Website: home-depot
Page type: customer-info-address
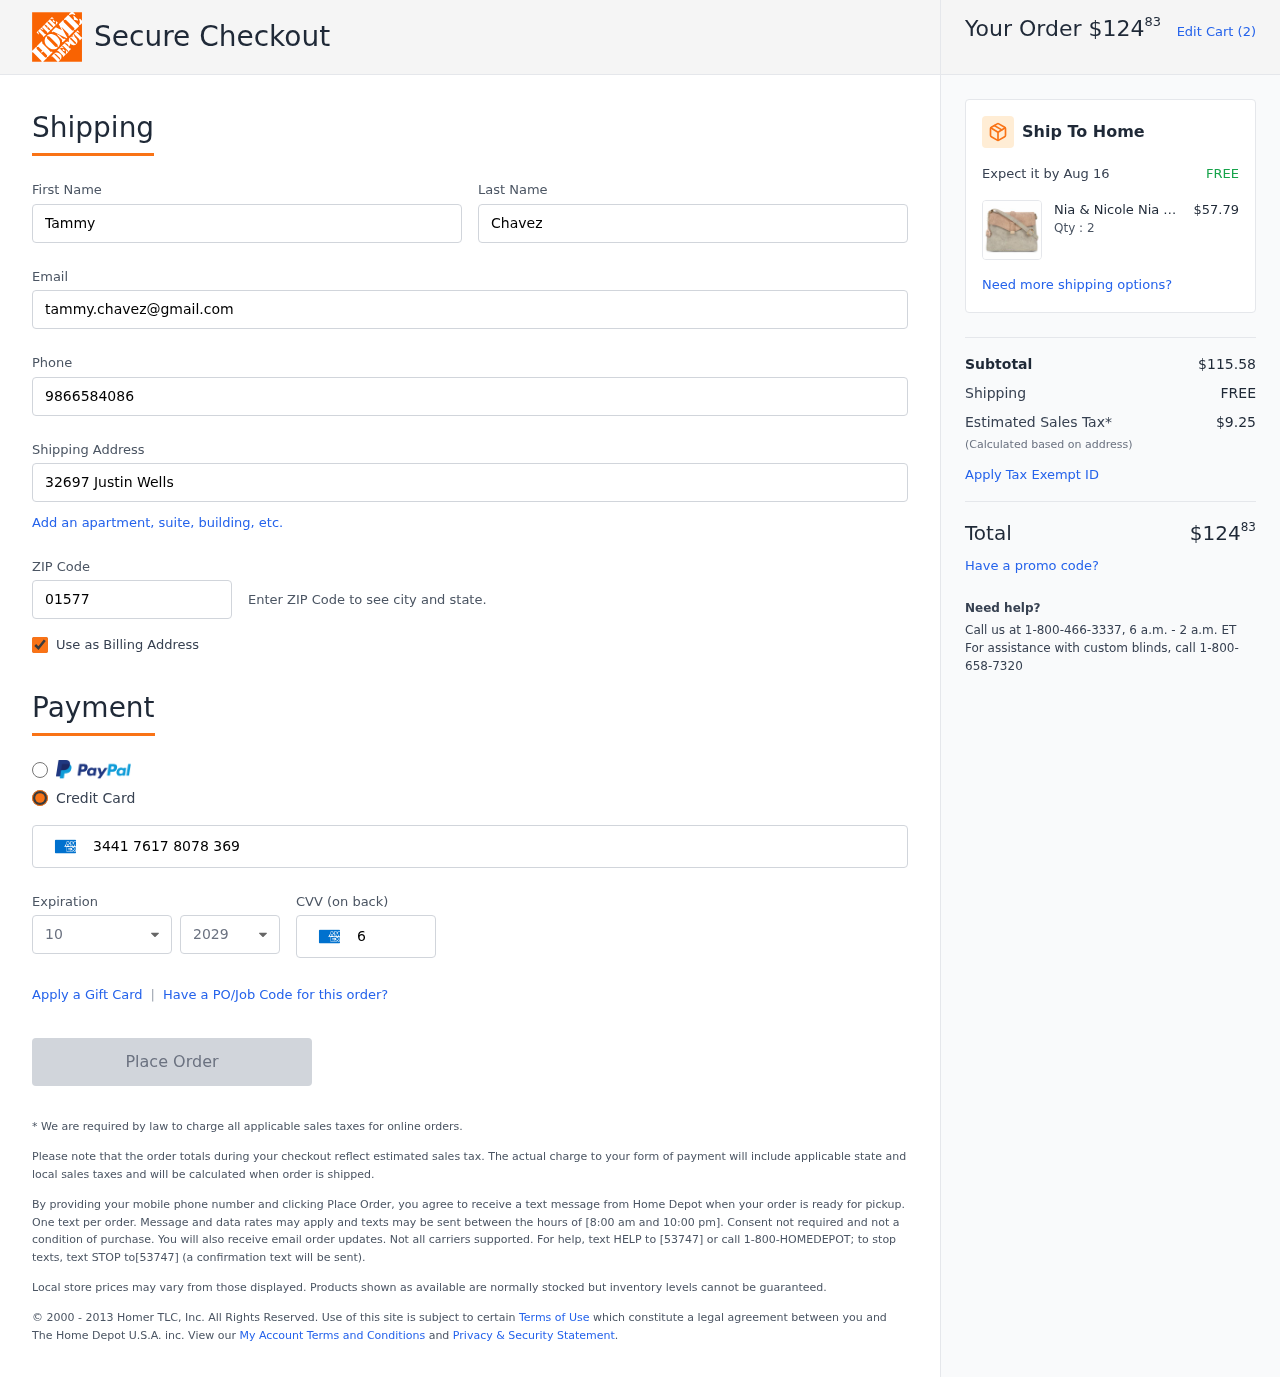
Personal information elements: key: PII_CARD_CVV
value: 6040
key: PII_CARD_EXPIRY_MONTH
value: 10
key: PII_CARD_EXPIRY_YEAR
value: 29
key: PII_CARD_NUMBER
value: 3441 7617 8078 369
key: PII_EMAIL
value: tammy.chavez@gmail.com
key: PII_FIRSTNAME
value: Tammy
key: PII_LASTNAME
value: Chavez
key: PII_PHONE
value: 9866584086
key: PII_POSTCODE
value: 01577
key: PII_STREET
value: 32697 Justin Wells
Product elements: key: PRODUCT1_BRAND
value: Nia & Nicole
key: PRODUCT1_NAME
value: Nia & Nicole Women's Sling Bag (Ivory, Peach)
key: PRODUCT1_NAME
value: Nia & Nicole Women's...
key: PRODUCT1_PRICE
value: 57.79
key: PRODUCT1_QUANTITY
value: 2
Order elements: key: ORDER_TOTAL
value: $12483
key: ORDER_NUM_ITEMS
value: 2
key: ORDER_DELIVERY_DATE
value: Aug 16
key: ORDER_SUBTOTAL
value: $115.58
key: ORDER_SHIPPING_COST
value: FREE
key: ORDER_TAX
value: $9.25